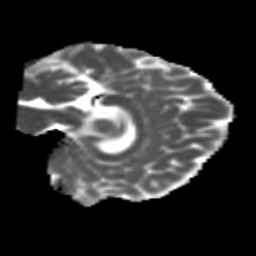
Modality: MD
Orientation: sagittal
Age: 26
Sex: female
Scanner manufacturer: siemens
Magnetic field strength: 3 T
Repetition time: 1.8 s
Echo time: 0.07 s